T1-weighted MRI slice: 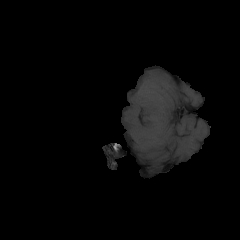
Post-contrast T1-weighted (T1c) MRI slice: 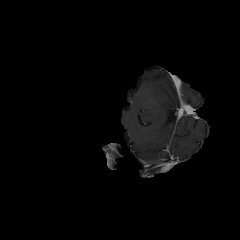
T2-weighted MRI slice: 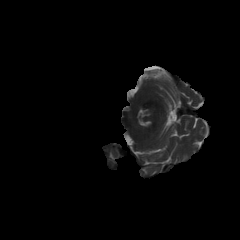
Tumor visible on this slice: no